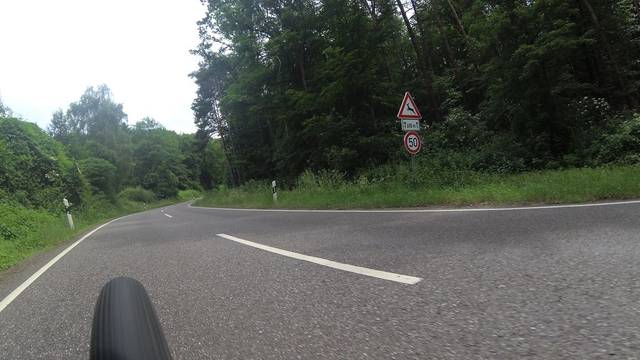
Region: Germany
Coordinates: 49.322, 7.161